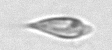
Label: Oxytoxum